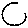
Label: moon